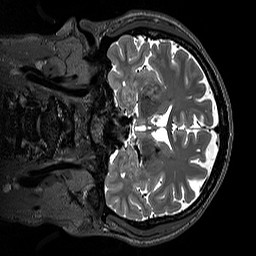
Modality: T2w
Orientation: coronal
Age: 39
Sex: male
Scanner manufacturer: siemens
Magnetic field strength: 3 T
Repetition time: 3.2 s
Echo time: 0.412 s